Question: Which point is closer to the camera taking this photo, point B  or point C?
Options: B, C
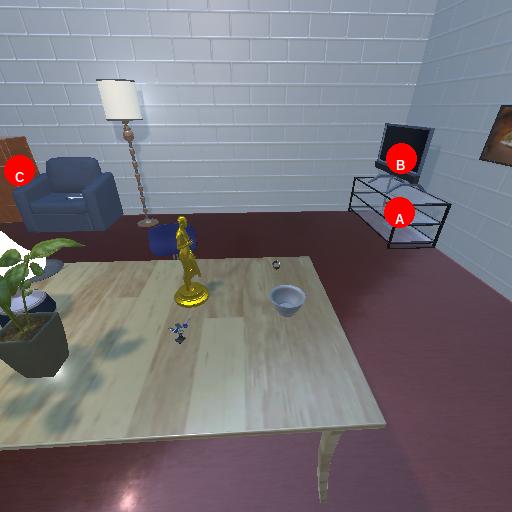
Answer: B